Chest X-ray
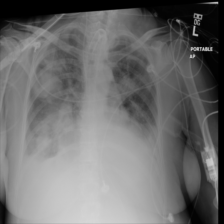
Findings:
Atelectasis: negative
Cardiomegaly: negative
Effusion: positive
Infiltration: negative
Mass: positive
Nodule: negative
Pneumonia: negative
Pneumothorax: negative
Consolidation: positive
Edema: positive
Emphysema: negative
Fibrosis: negative
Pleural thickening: negative
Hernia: negative